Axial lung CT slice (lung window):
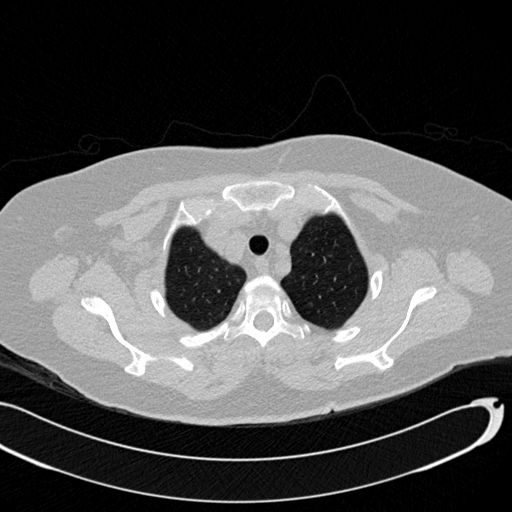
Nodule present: no